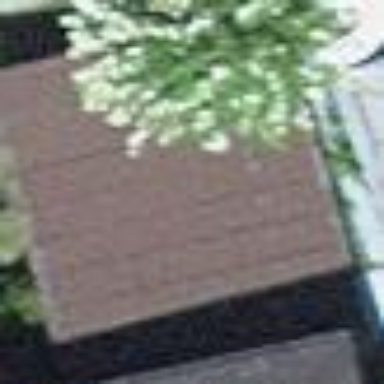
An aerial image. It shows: View of roof of building.